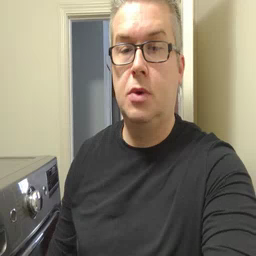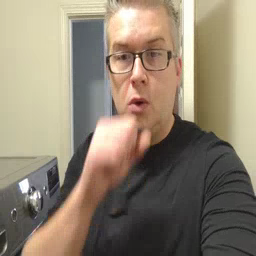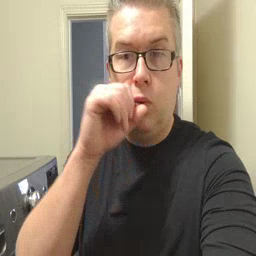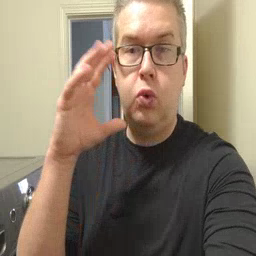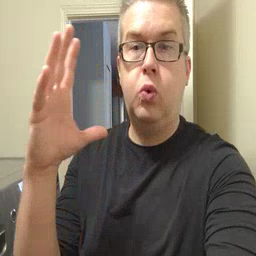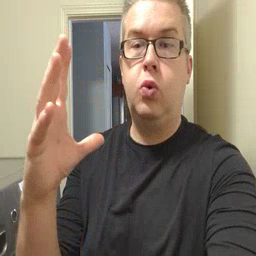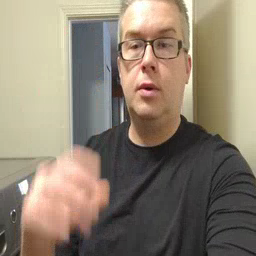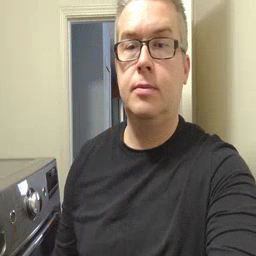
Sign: balloon